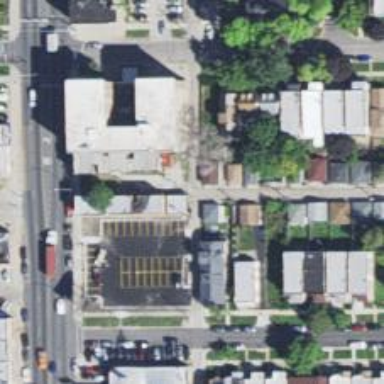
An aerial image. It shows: Alley classified as service road.